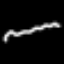
Label: squiggle